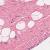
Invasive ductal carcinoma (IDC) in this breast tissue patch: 0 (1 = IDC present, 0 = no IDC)